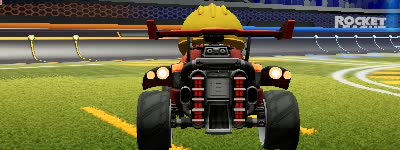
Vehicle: octane